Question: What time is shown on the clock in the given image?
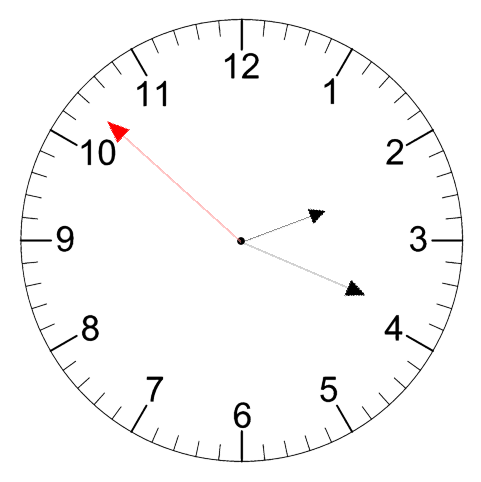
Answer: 02:18:52